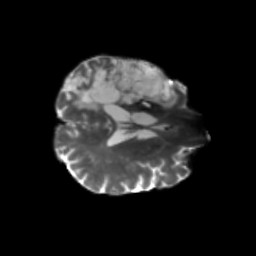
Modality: T2w
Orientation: axial
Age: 48
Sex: male
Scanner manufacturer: siemens
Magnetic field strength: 3 T
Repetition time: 5.25 s
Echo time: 0.08 s